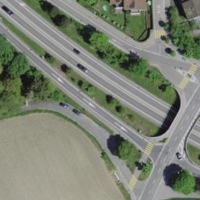
EUNIS habitat code: 57
Species observed at this site:
Aesculus hippocastanum